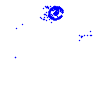
Particle: electron